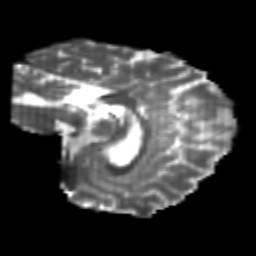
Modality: T2w
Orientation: sagittal
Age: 24
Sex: female
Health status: healthy
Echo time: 0.074 s